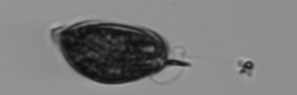
Label: Prorocentrum_micans